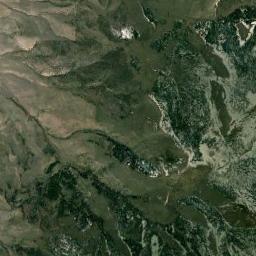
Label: mountain